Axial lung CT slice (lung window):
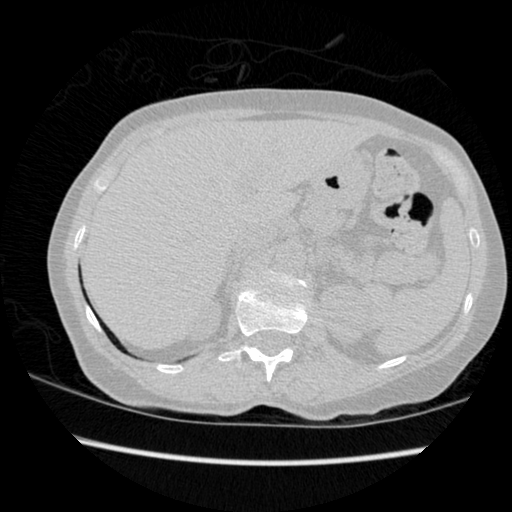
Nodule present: no